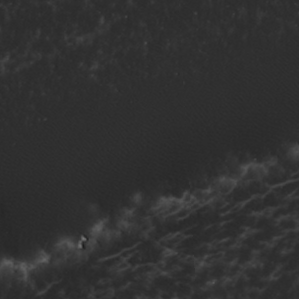
Label: non_frost